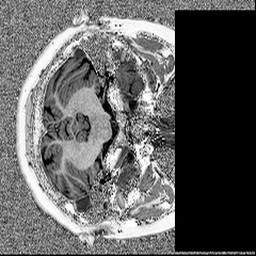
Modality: MP2RAGE
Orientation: axial
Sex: female